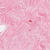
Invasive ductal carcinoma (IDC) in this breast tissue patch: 0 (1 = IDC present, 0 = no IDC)